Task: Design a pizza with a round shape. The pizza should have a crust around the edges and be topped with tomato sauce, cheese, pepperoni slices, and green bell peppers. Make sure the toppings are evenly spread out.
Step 685:
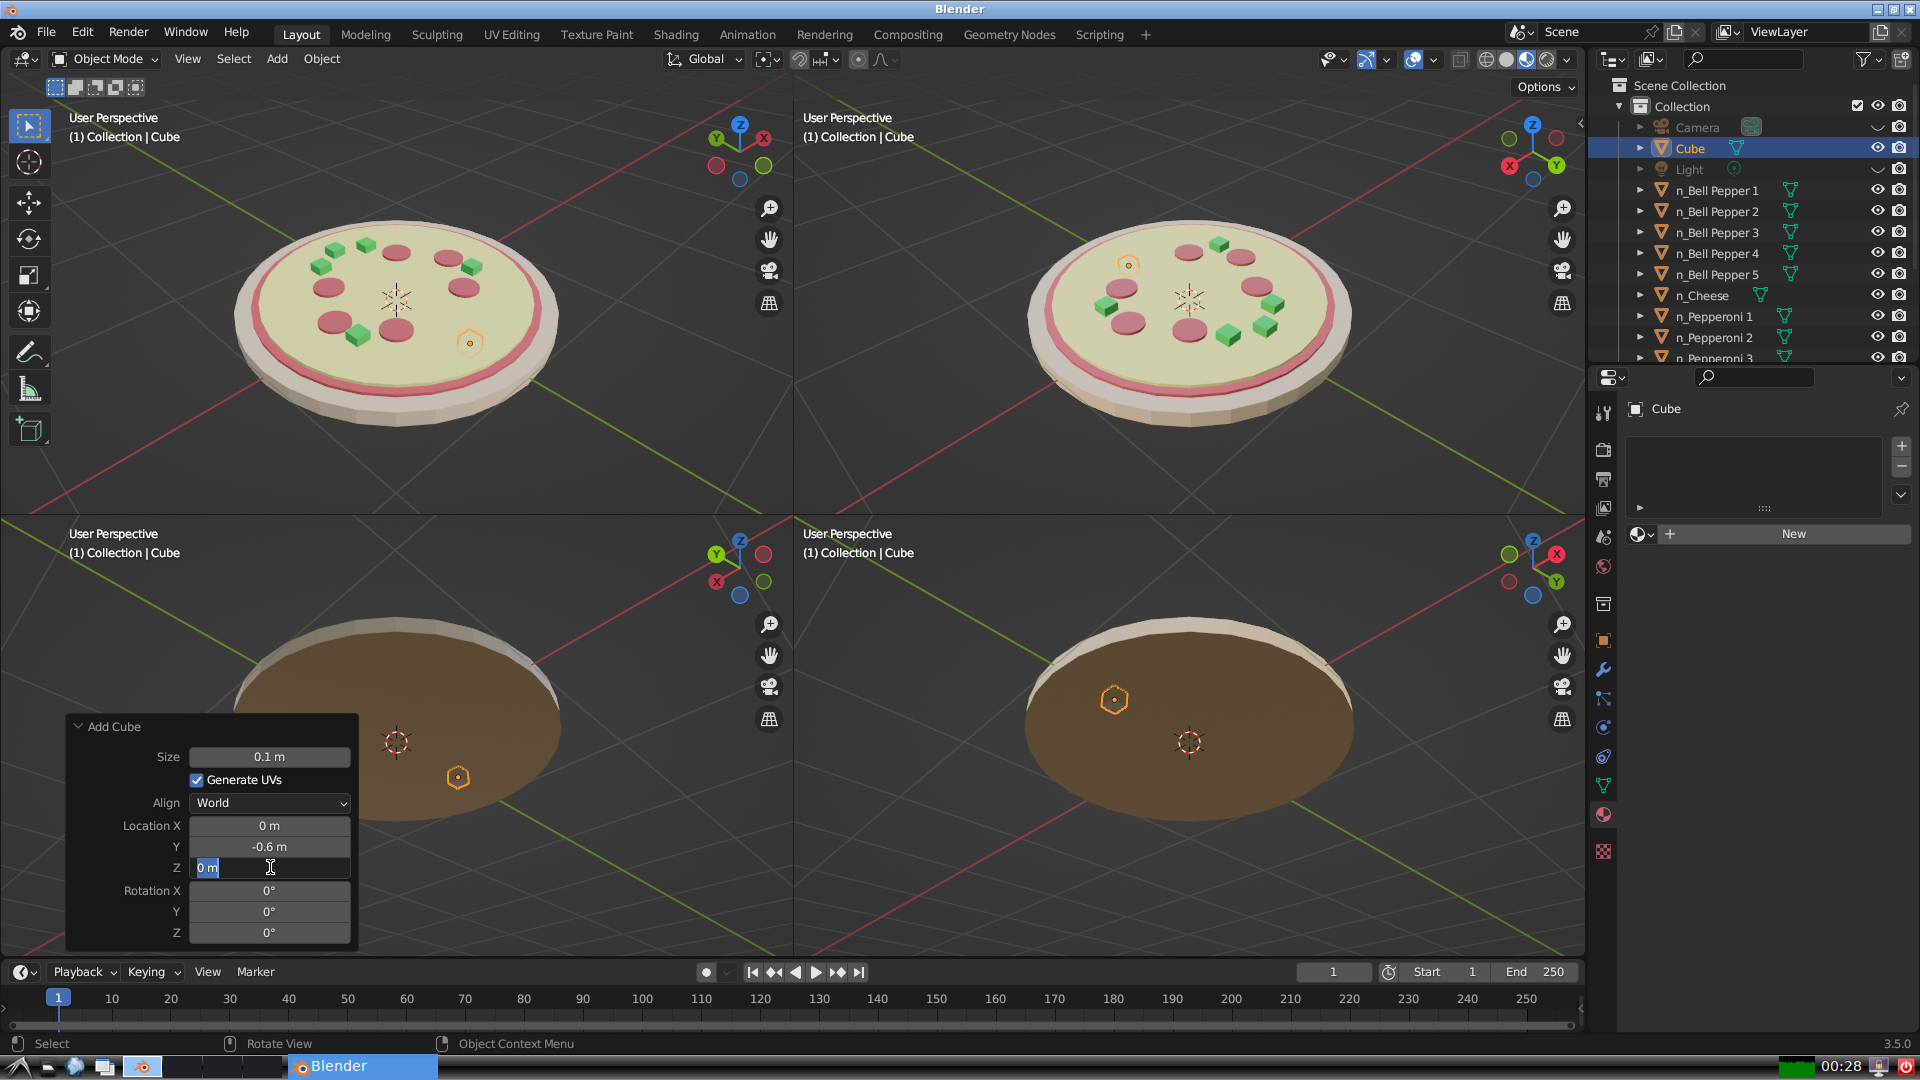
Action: input_text: 0.1